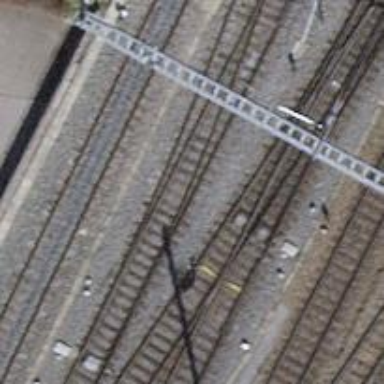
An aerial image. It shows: Siding railway line with electrified contact line for the trains.